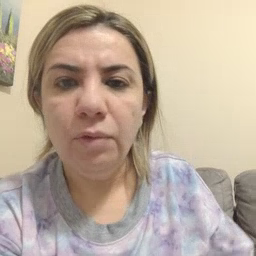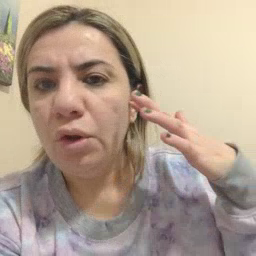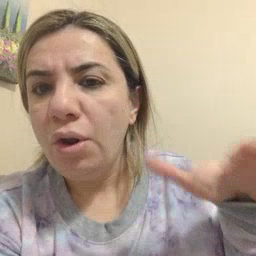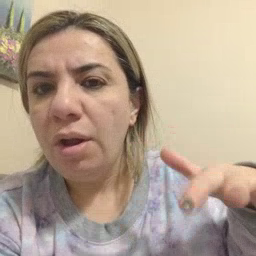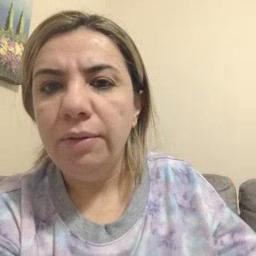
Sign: noisy